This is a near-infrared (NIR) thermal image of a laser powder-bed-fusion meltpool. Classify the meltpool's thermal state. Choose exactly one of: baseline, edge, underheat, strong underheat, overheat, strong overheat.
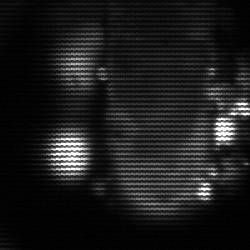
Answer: strong underheat